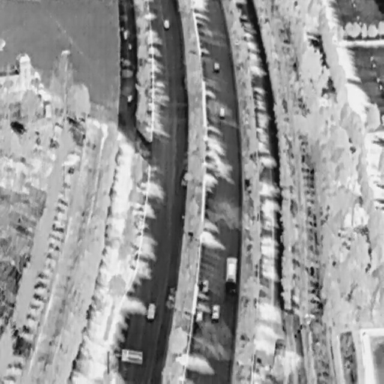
There are seven objects shown in the infrared image, including six Cars, and an OtherVehicle.